Question: I've created an MVC website using VS2013. My view contains a a dropdownlist for "Import Status" and a paging control as shown below:

My view is as follows:
'''
@model PagedList.IPagedList<ESBAMPortal.Models.SupplierStockUpdateViewModel>
@using PagedList.Mvc;
<link href="~/Content/PagedList.css" rel="stylesheet"
type="text/css" />
@{
ViewBag.Title = "Index";
Layout = "~/Views/Shared/_Layout.cshtml";
SelectList itemsPerPageList = ESBAMPortal.Helpers.DefaultValues.ItemsPerPageList;
}
<h2>Stock Updates</h2>
<div class="container-fluid">
<div class="row">
<div id="instruction" class="col-md-6 pull-left">
<h5>Click the 'Process Start' datetime to see a copy of the file received</h5>
</div>
</div>
<div class="row" id="filters">
<div id="filtersDropdown" class="col-md-6 pull-right">
@using (Html.BeginForm("Index", "SupplierStockUpdate", FormMethod.Get, new { @class = "pull-right" }))
{
{
<span>
@Html.Label("Import Status:")
@Html.DropDownListFor(m => m.FirstOrDefault().SelectedStatusId, Model.FirstOrDefault().StatusItems)
</span>
<span>
@Html.Label("Items per page:")
@Html.DropDownList("ItemsPerPage", itemsPerPageList,
new { @id = "ItemsPerPageList" })
</span>
}
<input type="submit" value="Refresh" />
}
</div>
</div>
</div>
<table class="table table-striped">
<thead>
<tr>
<th>@Html.DisplayNameFor(model => model.FirstOrDefault().ReceivedFilename)</th>
<th>@Html.ActionLink("Proces Start", "Index", new { sortOrder = ViewBag.TimeReceivedSort, itemsPerPage = itemsPerPageList.SelectedValue })</th>
<th>@Html.DisplayNameFor(model => model.FirstOrDefault().TimeProductLookupResponse)</th>
<th>@Html.DisplayNameFor(model => model.FirstOrDefault().TimeInsertResponse)</th>
<th>@Html.DisplayNameFor(model => model.FirstOrDefault().ImportStatus)</th>
<th>@Html.DisplayNameFor(model => model.FirstOrDefault().ImportErrors)</th>
<th>@Html.ActionLink("Supplier", "Index", new { sortOrder = ViewBag.SupplierSort })</th>
<th>@Html.DisplayNameFor(model => model.FirstOrDefault().RowsInserted)</th>
<th>@Html.DisplayNameFor(model => model.FirstOrDefault().TimeOfExceptionString)</th>
</tr>
</thead>
<tbody>
@foreach (var item in Model)
{
<tr>
<td>@Html.DisplayFor(model => item.ReceivedFilename)</td>
<td>
@Html.ActionLink(item.TimeReceived.ToString(), "Index", "ArchivedMsg",
new { interchangeId = item.InterchangeId }, null)
</td>
<td>@Html.DisplayFor(model => item.TimeProductLookupResponse)</td>
<td>@Html.DisplayFor(model => item.TimeInsertResponse)</td>
<td>@Html.DisplayFor(model => item.ImportStatus)</td>
<td>@Html.DisplayFor(model => item.ImportErrors)</td>
<td>@Html.DisplayFor(model => item.SupplierCode)</td>
<td>@Html.DisplayFor(model => item.RowsInserted)</td>
@{
if (item.TimeOfExceptionString.IsDateTime())
{
<td>@Html.ActionLink(item.TimeOfExceptionString, "IndexForInterchangeId", "Fault", new { interchangeId = item.InterchangeId }, null) </td>
}
else
{
<td>NA</td>
}
}
</tr>
}
</tbody>
</table>
<div id="pageControllFooter" class="container-fluid">
<div class="row">
<div id="pageButtons" class="col-md-2">
@Html.PagedListPager(Model, page => Url.Action("Index", new { page, itemsPerPage = ViewBag.CurrentItemsPerPage }))
</div>
</div>
<div class="row">
<div id="pageDesc" class="col-md-2">
@if (Model != null
&& Model.PageCount > 0)
{
<div>
Page @(Model.PageCount < Model.PageNumber
? 0 : Model.PageNumber)
of @Model.PageCount
</div>
}
</div>
</div>
</div>
'''
Model:
'''
using System;
using System.Collections.Generic;
using System.ComponentModel;
using System.ComponentModel.DataAnnotations;
using System.Linq;
using System.Web;
using System.Web.Mvc;
namespace ESBAMPortal.Models
{
public class SupplierStockUpdateViewModel
{
public string ActivityID { get; set; }
public string InterchangeId { get; set; }
[DisplayName("Received")]
public DateTime? TimeReceived { get; set; }
[DisplayName("DW Product Requested")]
public DateTime? TimeProductLookupRequested { get; set; }
[DisplayName("DW Product Response")]
public DateTime? TimeProductLookupResponse { get; set; }
[DisplayName("CIMS Insert Requested")]
public DateTime? TimeInsertRequested { get; set; }
[DisplayName("CIMS Insert Response")]
public DateTime? TimeInsertResponse { get; set; }
[DisplayName("Supplier Code")]
public string SupplierCode { get; set; }
[DisplayName("CIMS Records Updated")]
public int? RowsInserted { get; set; }
public string ReceivedFilename { get; set; }
public DateTime? TimeOfException { get; set; }
public string TimeOfExceptionString { get; set; }
public double TotalDuration { get; set; }
public string ImportStatus { get; set; }
public int? ImportErrors { get; set; }
public DateTime LastModified { get; set; }
//constructor
public SupplierStockUpdateViewModel()
{
_statuses = new List<Status>();
_statuses.Add(new Status()
{
Id = 1,
Name = "All"
});
_statuses.Add(new Status()
{
Id = 2,
Name = "Pending"
});
_statuses.Add(new Status()
{
Id = 3,
Name = "Complete"
});
}
private readonly List<Status> _statuses;
public class Status
{
public int Id { get; set; }
public string Name { get; set; }
}
[Display(Name = "Status")]
public int SelectedStatusId { get; set; }
//our VM has a select list
public IEnumerable<SelectListItem> StatusItems
{
get { return new SelectList(_statuses, "Id", "Name"); }
}
}
}
'''
Controller:
'''
using System;
using System.Collections.Generic;
using System.Linq;
using System.Web;
using System.Web.Mvc;
using ESBAMPortal.DataLayer;
using ESBAMPortal.Models;
using PagedList;
using ESBAMPortal.DomainClasses.BAM;
using System.IO;
namespace ESBAMPortal.Controllers
{
public class SupplierStockUpdateController : Controller
{
private IRepository<SupplierStockUpdate> SupplierStockUpdateRepository;
public SupplierStockUpdateController(BAMContext context)
{
this.SupplierStockUpdateRepository = new EFRepository<SupplierStockUpdate>(context);
}
private string TranslateStatusFilter(int status)
{
string ret = "";
switch (status)
{
case 2:
ret = "Pending";
break;
case 3:
ret = "Complete";
break;
}
return ret;
}
// GET: /SupplierStock/
public ActionResult Index(string sortOrder, int? page, int? itemsPerPage, SupplierStockUpdateViewModel vm)
{
string statusFilter = TranslateStatusFilter(vm.SelectedStatusId);
ViewBag.CurrentItemsPerPage = itemsPerPage;
ViewBag.TimeReceivedSort = String.IsNullOrEmpty(sortOrder) ? "timeReceived" : "";
ViewBag.SupplierSort = sortOrder == "supplier" ? "supplier_desc" : "supplier";
var query = this.SupplierStockUpdateRepository.GetAll();
switch (sortOrder)
{
case "timeReceived":
query = query.OrderBy(f => f.TimeReceived);
break;
case "supplier":
query = query.OrderBy(f => f.SupplierCode);
break;
case "supplier_desc":
query = query.OrderByDescending(f => f.SupplierCode);
break;
default:
query = query.OrderByDescending(f => f.TimeReceived);
break;
}
if (statusFilter == "Pending" || statusFilter == "Complete")
{
query = query.Where(x => x.ImportStatus == statusFilter);
}
//shove results into view model
List<SupplierStockUpdateViewModel> SupplierStockUpdatesVM = new List<SupplierStockUpdateViewModel>();
DateTime start = new DateTime();
DateTime end = new DateTime();
foreach (var item in query.ToList())
{
SupplierStockUpdateViewModel SupplierStockUpdateVM = new SupplierStockUpdateViewModel();
SupplierStockUpdateVM.ActivityID = item.ActivityID;
SupplierStockUpdateVM.InterchangeId = item.InterchangeId;
SupplierStockUpdateVM.TimeReceived = item.TimeReceived;
SupplierStockUpdateVM.TimeProductLookupRequested = item.TimeProductLookupRequested;
SupplierStockUpdateVM.TimeProductLookupResponse = item.TimeProductLookupResponse;
SupplierStockUpdateVM.TimeInsertRequested = item.TimeInsertRequested;
SupplierStockUpdateVM.TimeInsertResponse = item.TimeInsertResponse;
SupplierStockUpdateVM.SupplierCode = item.SupplierCode;
SupplierStockUpdateVM.RowsInserted = item.RowsInserted;
SupplierStockUpdateVM.TimeOfException = item.TimeOfException;
SupplierStockUpdateVM.ReceivedFilename = item.ReceivedFilename;
SupplierStockUpdateVM.ImportStatus = item.ImportStatus;
SupplierStockUpdateVM.ImportErrors = item.ImportErrors;
start = (item.TimeReceived == null) ? DateTime.MinValue : (System.DateTime)item.TimeReceived;
if (item.TimeOfException == null)
{
SupplierStockUpdateVM.TimeOfExceptionString = "NA";
if (item.TimeInsertResponse != null)
{
end = (System.DateTime)item.TimeInsertResponse;
}
else
{
//no exception but process still running so give a duration of 0
end = start;
}
}
else
{
SupplierStockUpdateVM.TimeOfExceptionString = item.TimeOfException.ToString();
end = (System.DateTime)item.TimeOfException;
}
if (start == DateTime.MinValue)
{
SupplierStockUpdateVM.TotalDuration = 0;
}
else
{
SupplierStockUpdateVM.TotalDuration = (end - start).TotalSeconds;
}
SupplierStockUpdatesVM.Add(SupplierStockUpdateVM);
}
int pageSize = (itemsPerPage ?? 10);
int pageNumber = (page ?? 1);
return View(SupplierStockUpdatesVM.ToPagedList(pageNumber, pageSize));
}
}
}
'''
On clicking the "Refesh" button all works ok, the filtered Import Status is passed to the controller. My problem is, when paging by clicking the boxes of the page controls, the value 0 is always passed in the VM.SelectedStatusId field.
I've tried changing the view's call to explicitly pass the SelectedStatusId as follows:
'''
@Html.PagedListPager(Model, page => Url.Action("Index", new { page, itemsPerPage = ViewBag.CurrentItemsPerPage, Model.FirstOrDefault().SelectedStatusId }))
'''
...and adding a corrsponding int param on the controller action but still this was coming through as 0.
Could anyone let me know where I'm going wrong? Thanks.
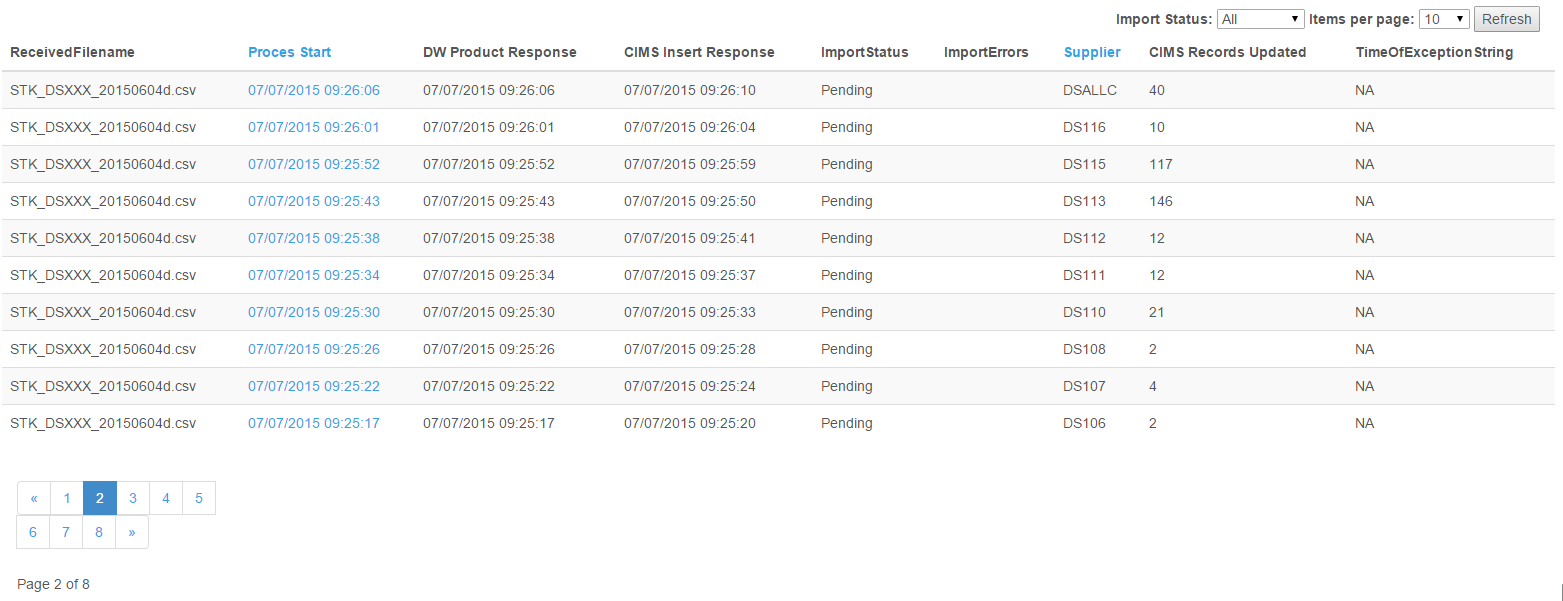
Answer: The vm.SelectedStatusId is passed into the action when the user clicks the "Refresh" button on the view.
I assign the selected status to a viewbag property in the Index action of the controller:
'''
ViewBag.StatusId = vm.SelectedStatusId;
'''
When the user later pages through the results, I pass in the previously selected status filter, from the viewbag:
'''
@Html.PagedListPager(Model, page => Url.Action("Index", new { page, itemsPerPage = ViewBag.CurrentItemsPerPage, selectedStatusId = ViewBag.StatusId }))
'''